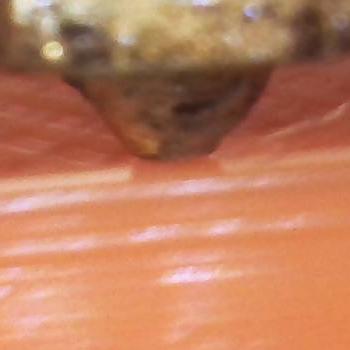
Flow rate: 184%